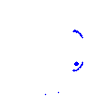
Particle: kaon